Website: apple
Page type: payment
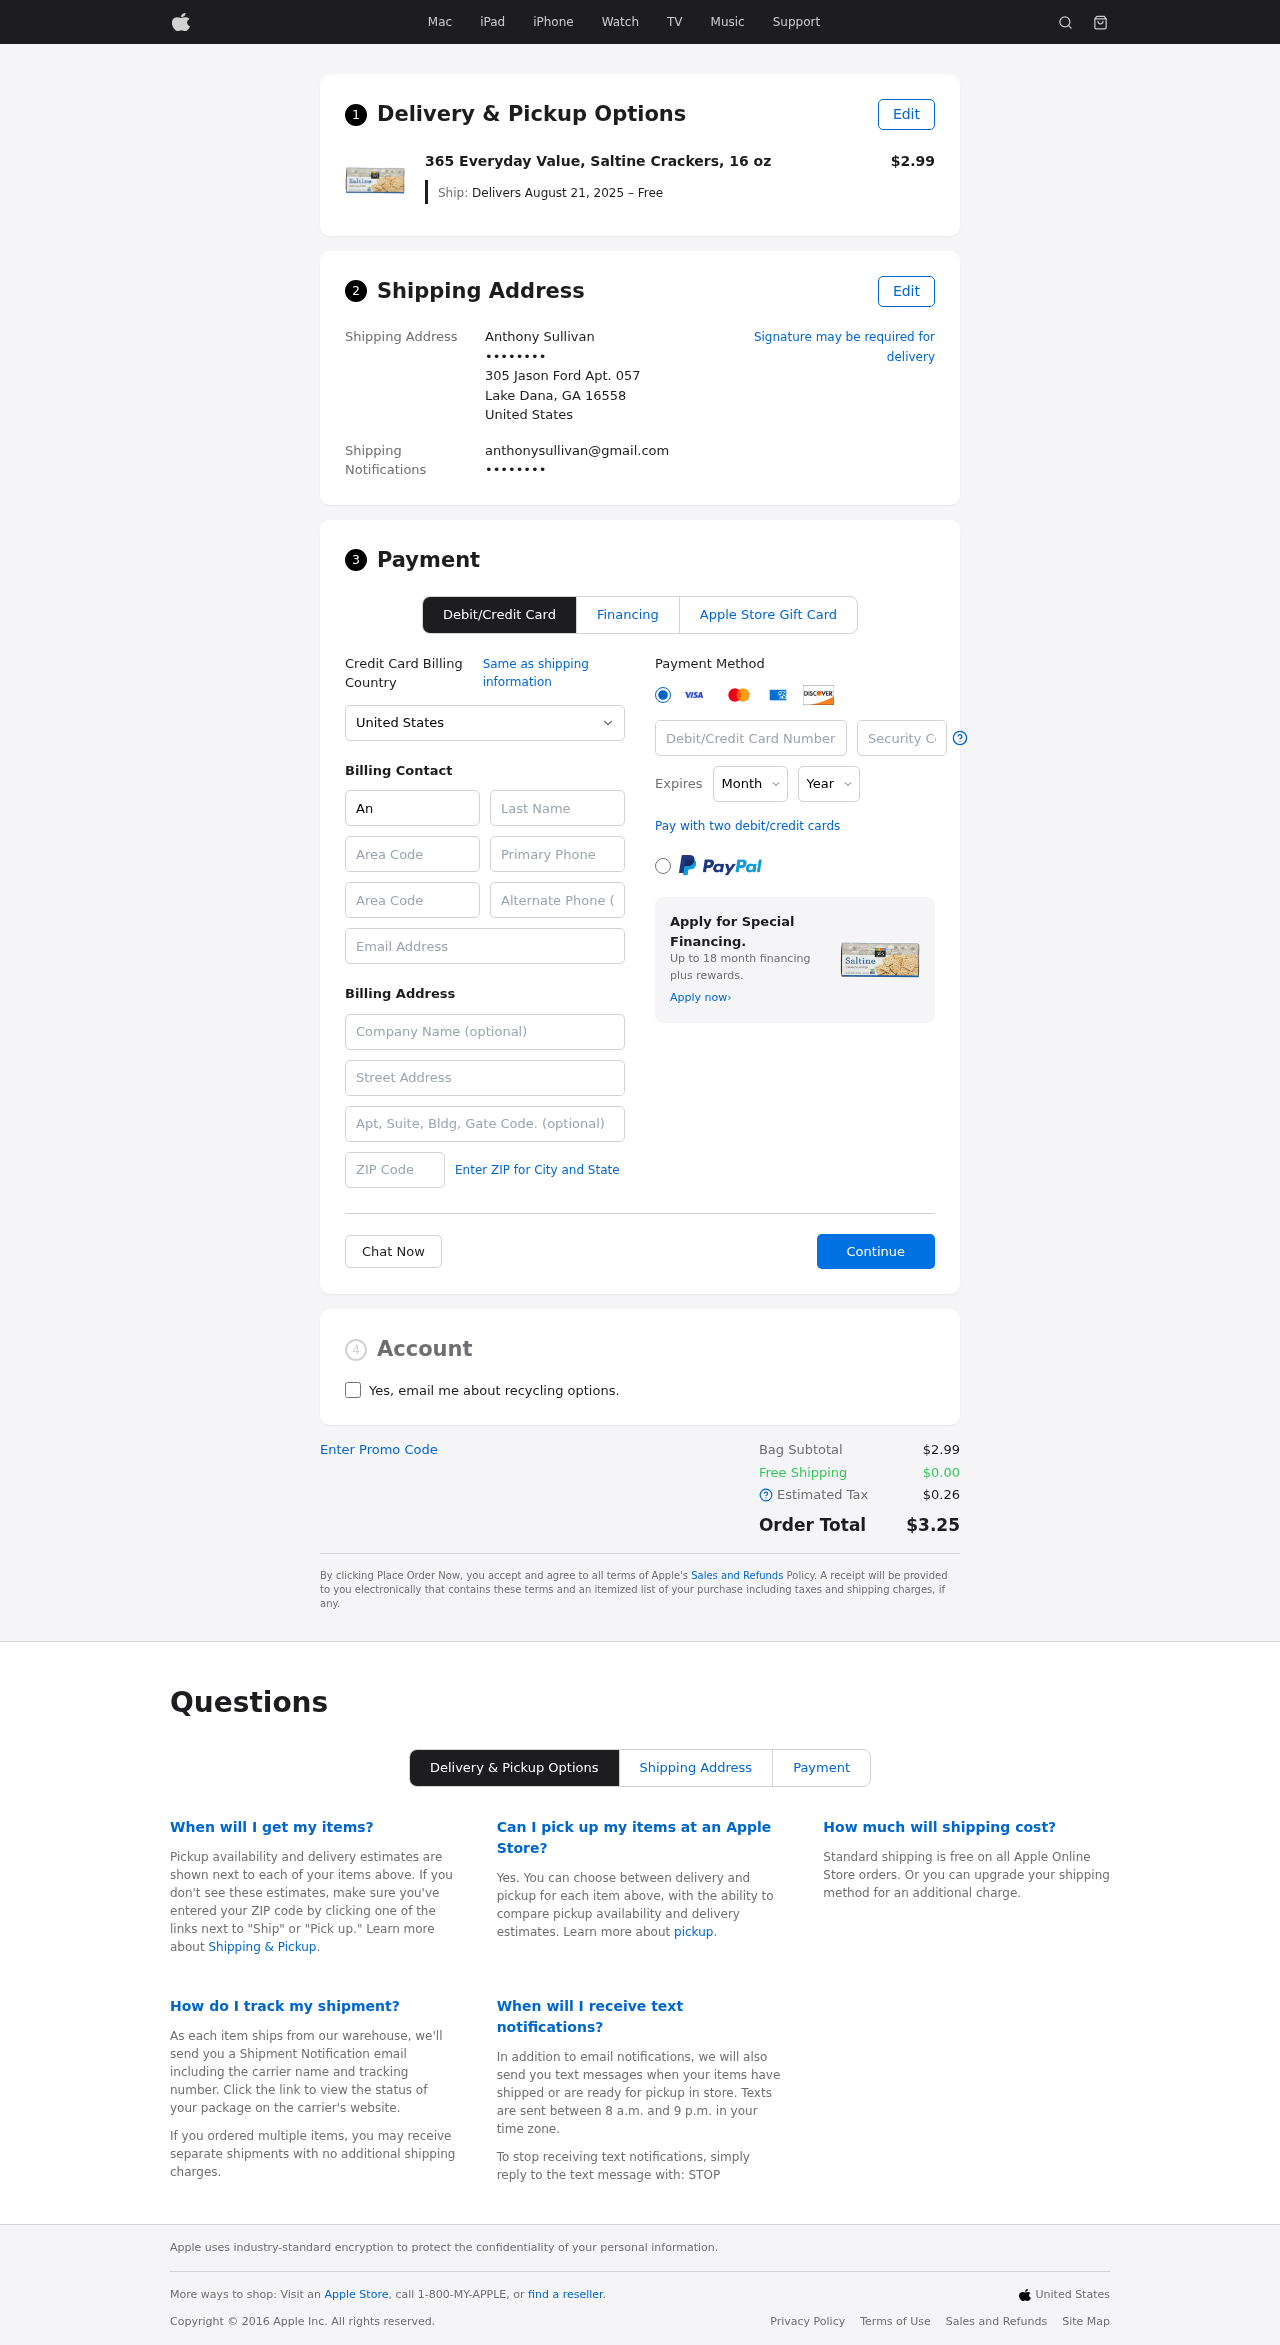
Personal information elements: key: PII_CARD_CVV
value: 906
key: PII_CARD_EXPIRY_MONTH
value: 02
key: PII_CARD_EXPIRY_YEAR
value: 29
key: PII_CARD_NUMBER
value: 4638 2354 0939 9007
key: PII_CITY_STATE_ZIP
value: Lake Dana, GA 16558
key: PII_COUNTRY
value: United States
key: PII_EMAIL
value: anthonysullivan@gmail.com
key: PII_EMAIL2
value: anthonysullivan@gmail.com
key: PII_FIRSTNAME
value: Anthony
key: PII_FULLNAME
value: Anthony Sullivan
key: PII_LASTNAME
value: Sullivan
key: PII_PHONE3
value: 7068953851
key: PII_PHONE_AREA
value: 706
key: PII_SECURITY_CODE
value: ID04
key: PII_STREET
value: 305 Jason Ford Apt. 057
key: PII_PHONE
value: ••••••••
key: PII_PHONE2
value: ••••••••
Product elements: key: PRODUCT1_NAME
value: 365 Everyday Value, Saltine Crackers, 16 oz
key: PRODUCT1_PRICE
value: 2.99
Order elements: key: ORDER_DELIVERY_DATE
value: Delivers August 21, 2025 – Free
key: ORDER_SUBTOTAL
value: $2.99
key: ORDER_SHIPPING_COST
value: $0.00
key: ORDER_TAX
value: $0.26
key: ORDER_TOTAL
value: $3.25